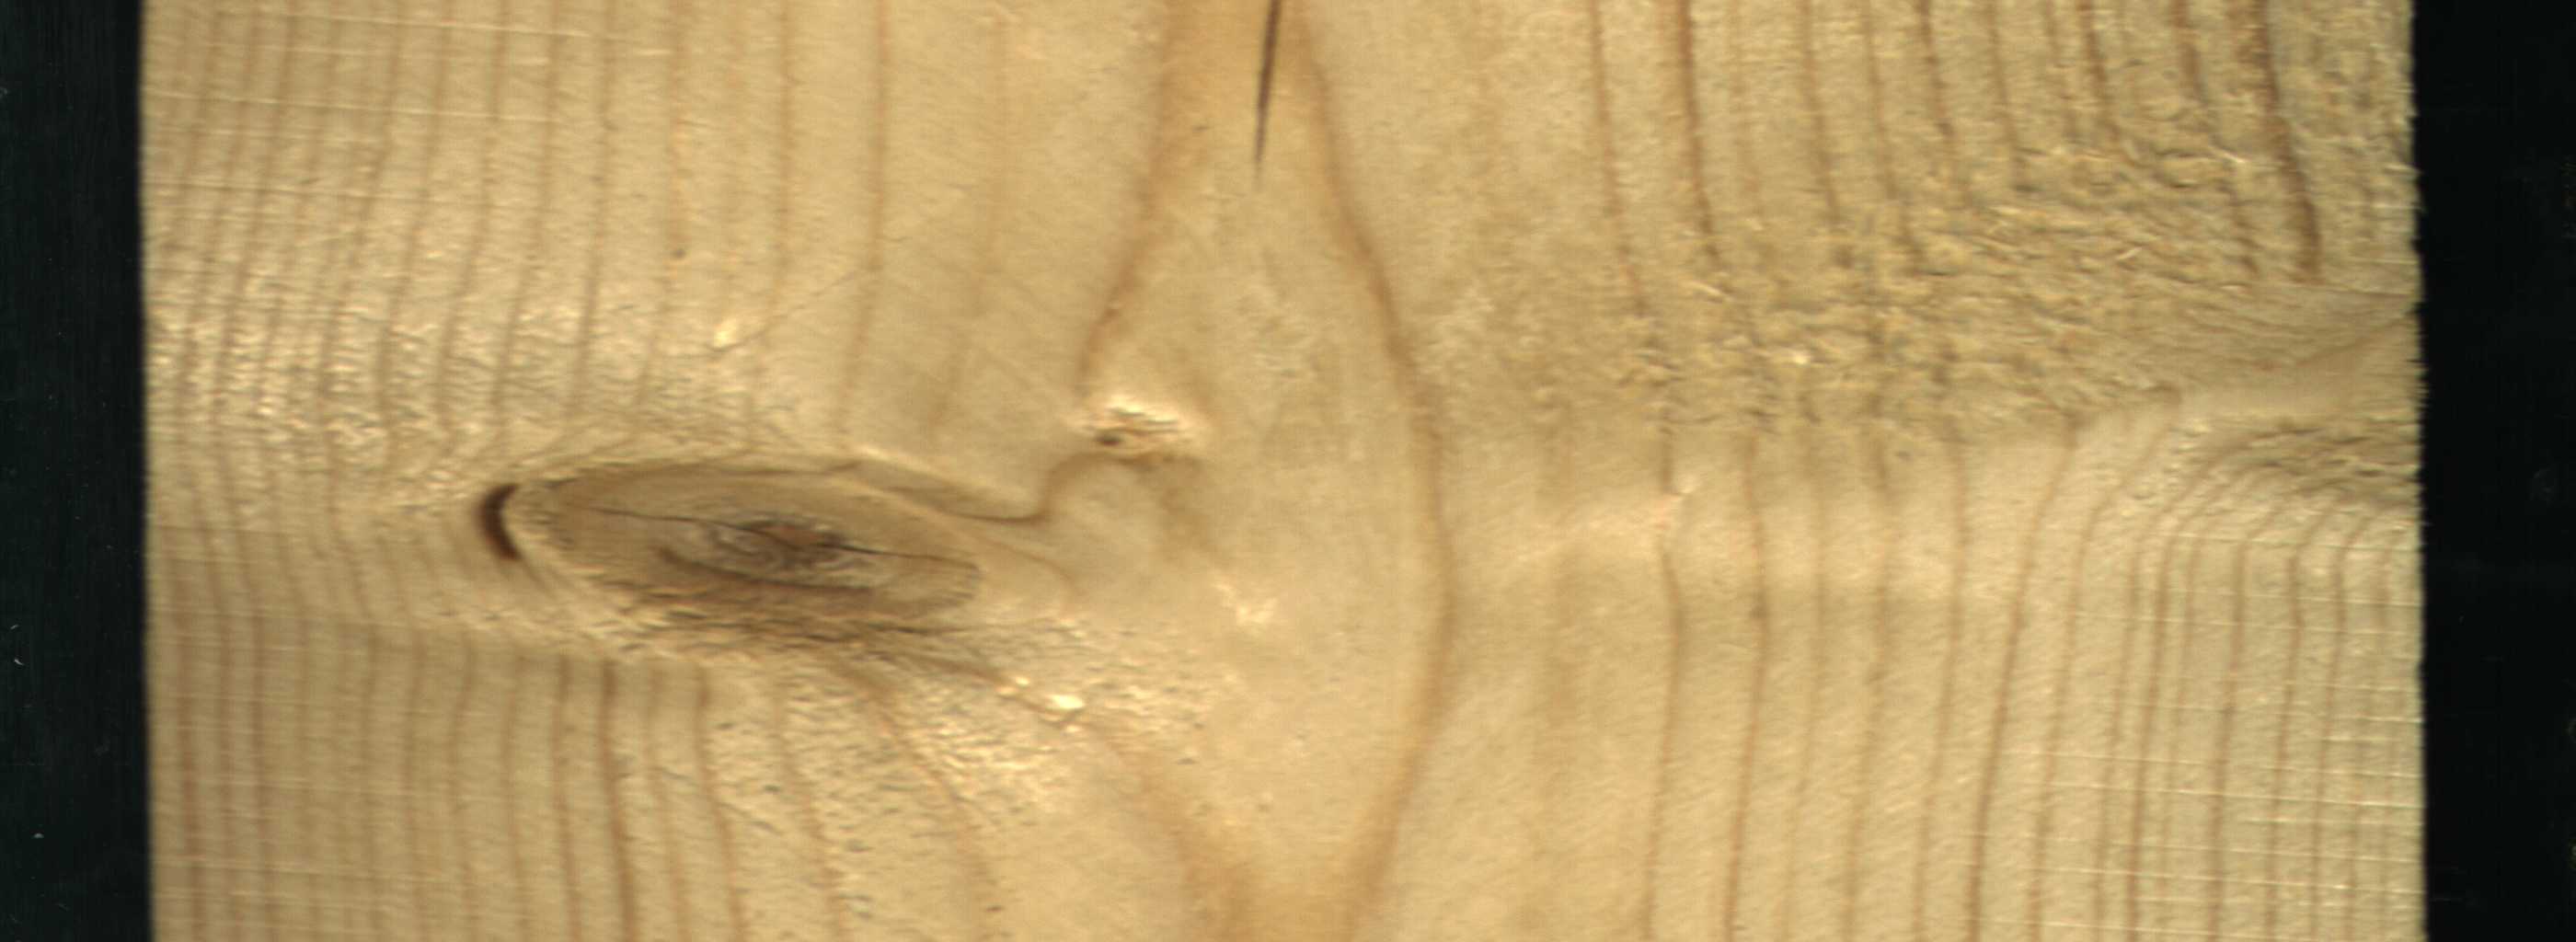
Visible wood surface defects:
resin
Crack
knot_with_crack